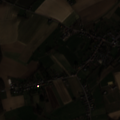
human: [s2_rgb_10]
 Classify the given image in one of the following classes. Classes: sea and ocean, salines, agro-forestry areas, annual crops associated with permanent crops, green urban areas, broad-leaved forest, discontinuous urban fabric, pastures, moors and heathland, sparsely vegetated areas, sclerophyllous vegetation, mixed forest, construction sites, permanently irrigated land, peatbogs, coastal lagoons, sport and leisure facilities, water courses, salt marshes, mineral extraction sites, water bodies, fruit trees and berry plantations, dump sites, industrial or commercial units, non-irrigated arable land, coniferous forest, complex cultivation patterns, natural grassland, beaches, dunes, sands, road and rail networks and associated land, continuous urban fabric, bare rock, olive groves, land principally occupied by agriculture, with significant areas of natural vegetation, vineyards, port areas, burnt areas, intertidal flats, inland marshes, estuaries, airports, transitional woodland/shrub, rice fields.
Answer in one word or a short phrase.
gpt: discontinuous urban fabric, non-irrigated arable land, pastures, complex cultivation patterns, broad-leaved forest